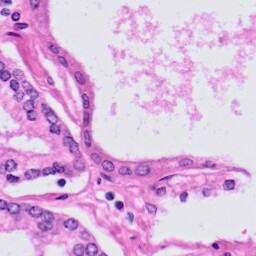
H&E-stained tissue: Prostate